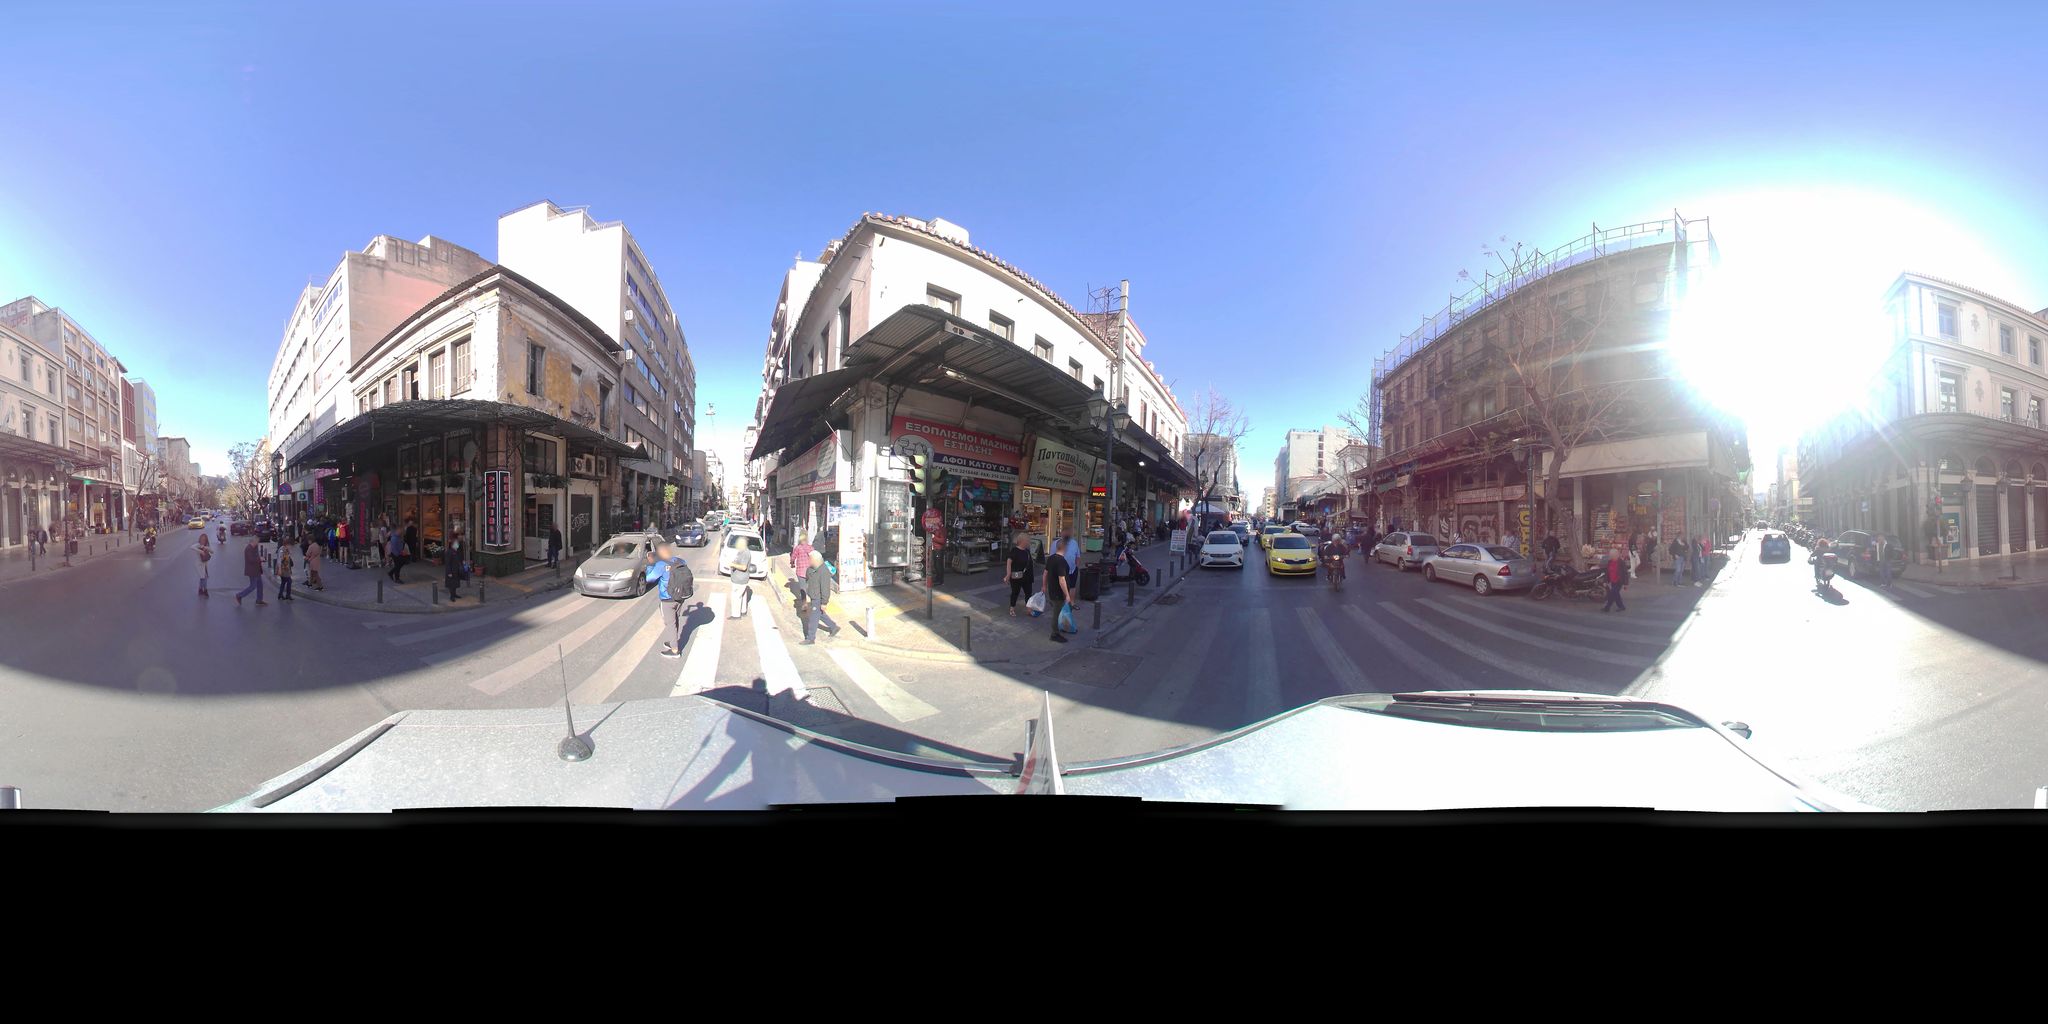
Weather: clear
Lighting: day
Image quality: good
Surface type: driving surface
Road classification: tertiary
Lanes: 2
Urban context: urban centre
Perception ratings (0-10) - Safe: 0.39, Lively: 4.87, Beautiful: 6.68, Boring: 6.77, Depressing: 7.51, Wealthy: 0.97